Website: bh-photo
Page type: address-validator
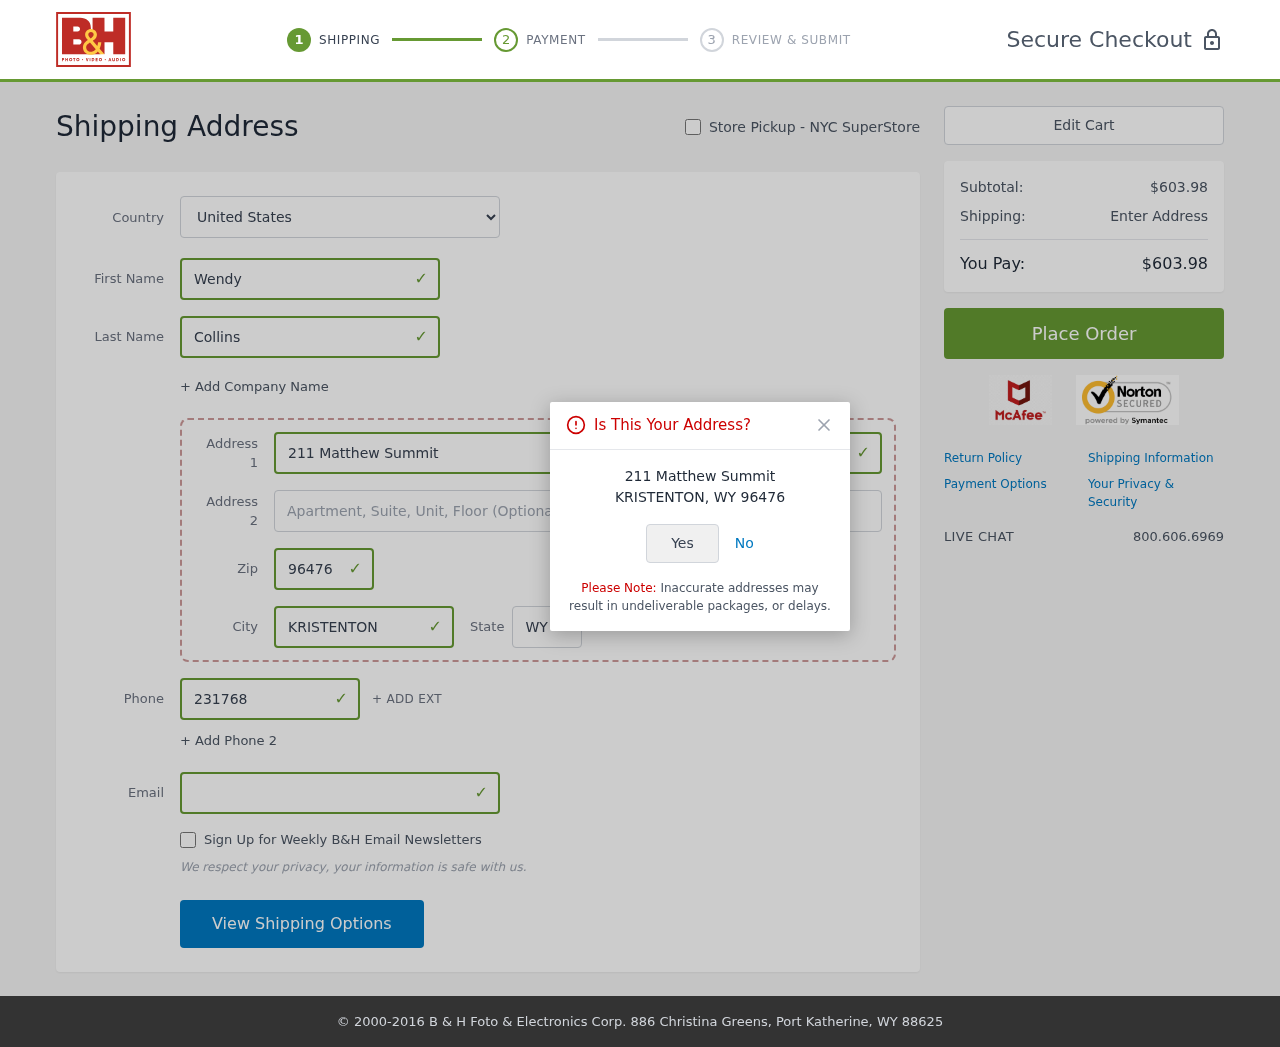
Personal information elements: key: PII_CITY
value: Kristenton
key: PII_COUNTRY
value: United States
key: PII_EMAIL
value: wendy_collins@gmail.com
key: PII_FIRSTNAME
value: Wendy
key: PII_LASTNAME
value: Collins
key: PII_PHONE
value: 2317685218
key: PII_POSTCODE
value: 96476
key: PII_STATE_ABBR
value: WY
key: PII_STREET
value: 211 Matthew Summit
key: PII_CITY_CONFIRM
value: KRISTENTON
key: PII_POSTCODE_FULL
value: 96476
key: PII_POSTCODE_NUMERIC
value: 96476
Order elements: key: ORDER_SUBTOTAL
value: $603.98
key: ORDER_TOTAL
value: $603.98